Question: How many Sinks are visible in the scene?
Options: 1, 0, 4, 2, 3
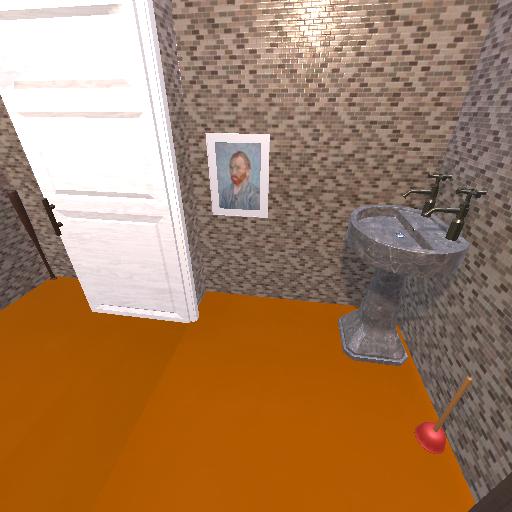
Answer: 1